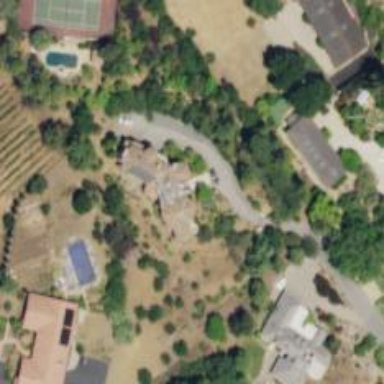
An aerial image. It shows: Driveway.